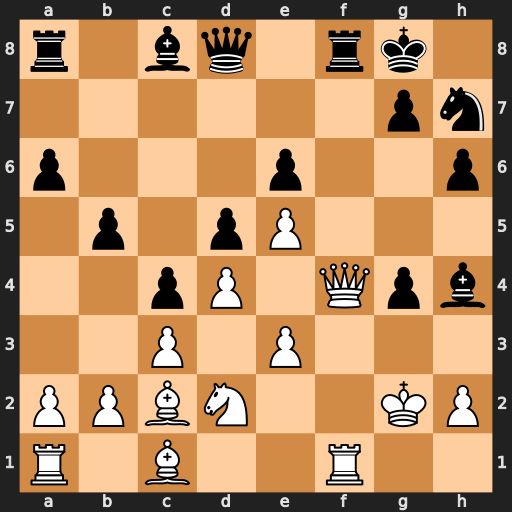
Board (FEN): r1bq1rk1/6pn/p3p2p/1p1pP3/2pP1Qpb/2P1P3/PPBN2KP/R1B2R2
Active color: w
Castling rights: -
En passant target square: -
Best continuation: Bxh7+ Kxh7 Qxf8 Qxf8 Rxf8